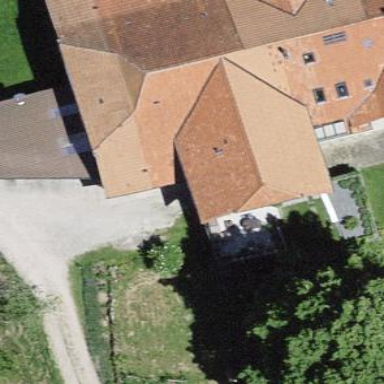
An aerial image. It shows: Farm building.